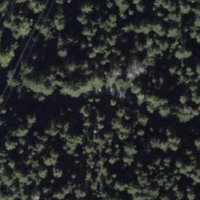
EUNIS habitat code: 43
Species observed at this site:
Angelica sylvestris